Question: I have the following TreeView structure:

I want to enable the button1 button ("download file(s)") only when the 'Scan_XX' or 'File_XX' levels in the hierarchy are selected.
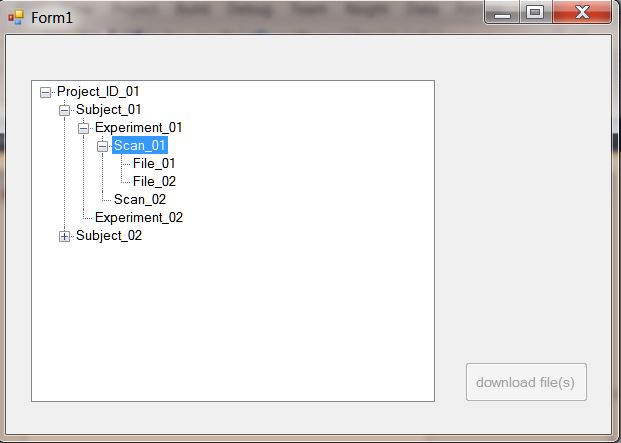
Answer: The 'AfterSelect' event is a good place for your code.
If you're only concerned with the text of the node, how about this slightly shorter code:
'''
private void treeView1_AfterSelect(object sender, TreeViewEventArgs e)
{
button1.Enabled
= (e.Node.Text.StartsWith("Scan_") || e.Node.Text.StartsWith("File_"));
}
'''